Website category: jobs
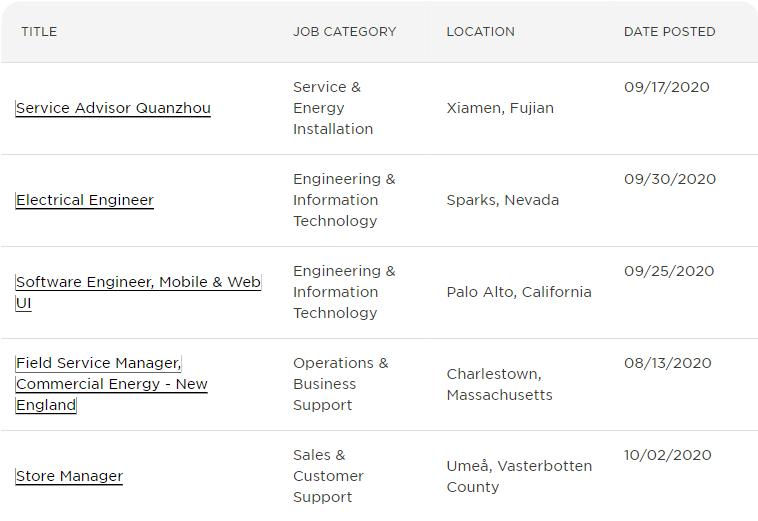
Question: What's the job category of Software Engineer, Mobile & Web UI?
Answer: Engineering & Information Technology

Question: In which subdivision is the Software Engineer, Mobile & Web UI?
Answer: Engineering & Information Technology

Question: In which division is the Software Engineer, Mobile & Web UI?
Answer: Engineering & Information Technology

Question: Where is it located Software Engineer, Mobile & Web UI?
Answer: Engineering & Information Technology

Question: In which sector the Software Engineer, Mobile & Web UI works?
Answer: Engineering & Information Technology

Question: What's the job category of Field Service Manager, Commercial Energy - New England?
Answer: Operations & Business Support

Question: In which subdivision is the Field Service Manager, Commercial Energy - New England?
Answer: Operations & Business Support

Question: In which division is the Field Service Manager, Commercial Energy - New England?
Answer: Operations & Business Support

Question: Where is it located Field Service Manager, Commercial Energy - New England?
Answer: Operations & Business Support

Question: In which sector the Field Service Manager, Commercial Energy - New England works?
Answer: Operations & Business Support

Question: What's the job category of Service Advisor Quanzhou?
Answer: Service & Energy Installation

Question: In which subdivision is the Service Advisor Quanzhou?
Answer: Service & Energy Installation

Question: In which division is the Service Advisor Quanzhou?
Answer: Service & Energy Installation

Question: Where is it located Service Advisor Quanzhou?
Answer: Service & Energy Installation

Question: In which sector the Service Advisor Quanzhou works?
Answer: Service & Energy Installation

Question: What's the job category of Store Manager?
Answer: Sales & Customer Support

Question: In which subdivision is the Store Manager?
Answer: Sales & Customer Support

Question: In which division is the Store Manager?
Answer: Sales & Customer Support

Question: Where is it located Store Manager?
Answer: Sales & Customer Support

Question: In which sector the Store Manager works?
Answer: Sales & Customer Support

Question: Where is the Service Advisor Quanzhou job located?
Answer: Xiamen, Fujian

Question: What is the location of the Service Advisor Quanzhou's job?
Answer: Xiamen, Fujian

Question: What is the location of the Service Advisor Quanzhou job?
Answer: Xiamen, Fujian

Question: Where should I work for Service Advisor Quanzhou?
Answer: Xiamen, Fujian

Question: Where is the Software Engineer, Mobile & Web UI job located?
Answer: Palo Alto, California

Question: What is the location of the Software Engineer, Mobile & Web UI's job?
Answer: Palo Alto, California

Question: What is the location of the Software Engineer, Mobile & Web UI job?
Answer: Palo Alto, California

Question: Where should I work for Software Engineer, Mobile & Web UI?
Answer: Palo Alto, California

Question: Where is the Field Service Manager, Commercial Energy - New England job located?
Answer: Charlestown, Massachusetts

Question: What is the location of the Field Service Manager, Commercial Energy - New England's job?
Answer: Charlestown, Massachusetts

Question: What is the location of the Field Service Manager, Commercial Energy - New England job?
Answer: Charlestown, Massachusetts

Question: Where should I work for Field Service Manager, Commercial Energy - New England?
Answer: Charlestown, Massachusetts

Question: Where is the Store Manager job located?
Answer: Ume, Vasterbotten County

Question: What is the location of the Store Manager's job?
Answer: Ume, Vasterbotten County

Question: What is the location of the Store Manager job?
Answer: Ume, Vasterbotten County

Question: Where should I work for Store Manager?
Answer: Ume, Vasterbotten County

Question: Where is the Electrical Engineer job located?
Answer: Sparks, Nevada

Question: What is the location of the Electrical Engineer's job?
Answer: Sparks, Nevada

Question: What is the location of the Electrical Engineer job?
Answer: Sparks, Nevada

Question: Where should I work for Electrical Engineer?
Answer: Sparks, Nevada

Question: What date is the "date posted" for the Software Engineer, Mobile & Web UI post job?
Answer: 09/25/2020

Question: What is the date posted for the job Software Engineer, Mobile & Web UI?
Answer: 09/25/2020

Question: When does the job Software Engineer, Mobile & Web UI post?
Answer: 09/25/2020

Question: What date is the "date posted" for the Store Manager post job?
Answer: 10/02/2020

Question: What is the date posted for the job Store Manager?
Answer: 10/02/2020

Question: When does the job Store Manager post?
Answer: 10/02/2020

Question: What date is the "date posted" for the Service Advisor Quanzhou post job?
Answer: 09/17/2020

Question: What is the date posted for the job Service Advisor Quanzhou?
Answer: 09/17/2020

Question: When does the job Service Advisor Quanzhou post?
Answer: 09/17/2020

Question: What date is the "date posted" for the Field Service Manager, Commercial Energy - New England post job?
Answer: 08/13/2020

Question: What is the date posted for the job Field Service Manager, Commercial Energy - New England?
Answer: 08/13/2020

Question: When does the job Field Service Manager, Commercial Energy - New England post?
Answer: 08/13/2020

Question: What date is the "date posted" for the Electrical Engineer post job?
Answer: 09/30/2020

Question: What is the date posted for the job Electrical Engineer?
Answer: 09/30/2020

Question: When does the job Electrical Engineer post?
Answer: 09/30/2020

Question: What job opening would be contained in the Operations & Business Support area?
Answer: Field Service Manager, Commercial Energy - New England

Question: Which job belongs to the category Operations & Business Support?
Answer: Field Service Manager, Commercial Energy - New England

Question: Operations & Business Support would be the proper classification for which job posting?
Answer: Field Service Manager, Commercial Energy - New England

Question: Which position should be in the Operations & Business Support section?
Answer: Field Service Manager, Commercial Energy - New England

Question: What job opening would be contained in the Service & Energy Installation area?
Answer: Service Advisor Quanzhou

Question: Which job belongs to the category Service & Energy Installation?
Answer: Service Advisor Quanzhou

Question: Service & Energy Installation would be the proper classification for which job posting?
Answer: Service Advisor Quanzhou

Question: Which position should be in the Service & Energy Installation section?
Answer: Service Advisor Quanzhou

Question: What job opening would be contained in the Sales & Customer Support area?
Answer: Store Manager